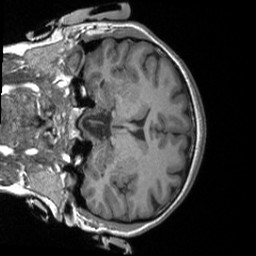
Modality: T1w
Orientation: coronal